Field crop: maize
Growth stage: 1
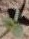
Species: datura